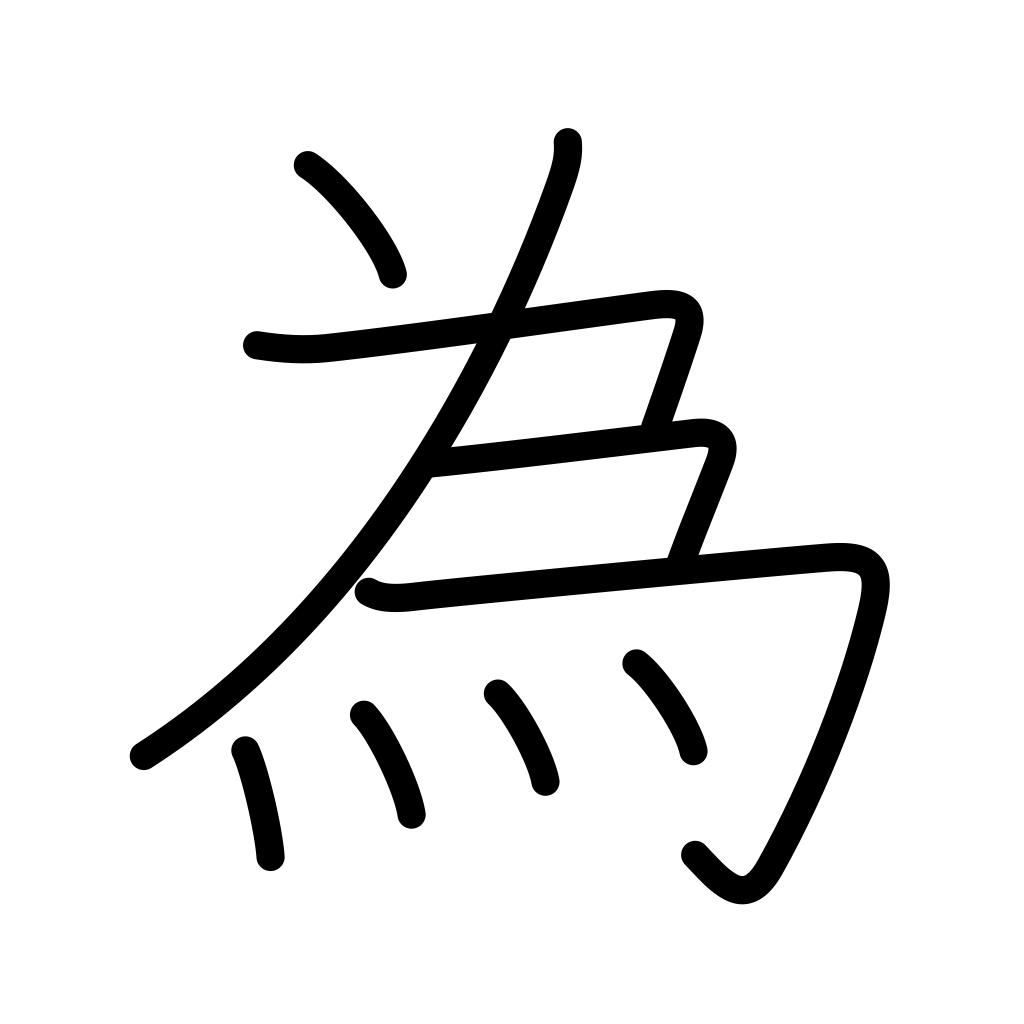
Meaning: do, change, make, benefit, welfare, be of use, reach to, try, practice, cost, serve as, good, advantage, as a result of